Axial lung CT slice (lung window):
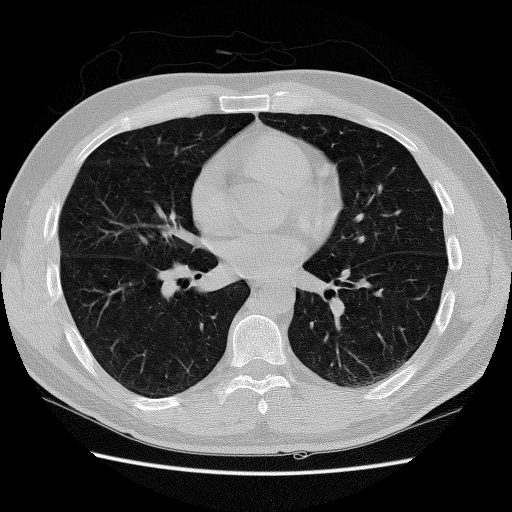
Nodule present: no